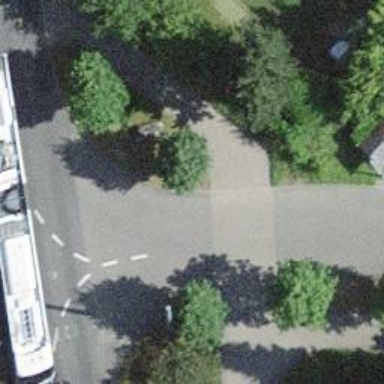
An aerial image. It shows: Kerb serving as barrier.